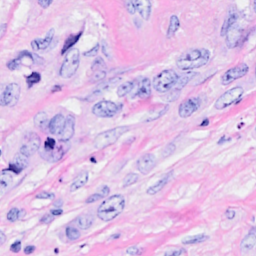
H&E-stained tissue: Breast